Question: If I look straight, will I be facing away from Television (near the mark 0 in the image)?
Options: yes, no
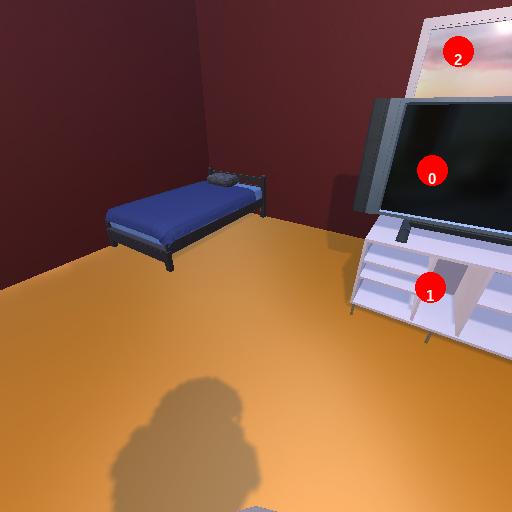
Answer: yes